Question: I have been trying the round button but there is a problem here. Currently I am getting a button like this :

What I want to do is fill the remaining portions in the button square. How do I do this ? This is the code that painted this button.
'''
import javax.swing.*;
import java.awt.*;
class Tester extends JButton {
public Tester(String label) {
super(label);
setContentAreaFilled(false);
Dimension size = this.getPreferredSize();
size.width = size.height = Math.max(size.width,size.height);
this.setPreferredSize(size);
}
@Override
public void paintComponent(Graphics g) {System.out.println("Inside the paintComponent method");
if (getModel().isArmed()) {
g.setColor(Color.lightGray);
} else {
g.setColor(getBackground());
}
g.fillOval(0,0,getSize().width-1,getSize().height-1);
System.out.println(getSize().width);
System.out.println(getSize().height);
super.paintComponent(g);
}
public static void main(String args[]) {
JFrame fr = new JFrame();
JPanel p = new JPanel();
JButton button = new Tester("Click Me !");
button.setBackground(Color.GREEN);
p.add(button);
fr.add(p);
fr.setVisible(true);
fr.setSize(400,400);
fr.setDefaultCloseOperation(JFrame.EXIT_ON_CLOSE);
}
}
'''
How do I fill the remaining portions in the button ?
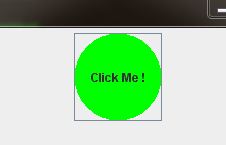
Answer: You can just use the 'fillrect()' method to fill the remaining portion before you call 'fillOval()'
'''
@Override
public void paintComponent(Graphics g) {
System.out.println("Inside the paintComponent method");
g.setColor(Color.red); // here
g.fillRect(0, 0, this.getWidth(), this.getHeight()); //here
if (getModel().isArmed()) {
g.setColor(Color.lightGray);
} else {
g.setColor(getBackground());
}
g.fillOval(0, 0, getSize().width - 1, getSize().height - 1);
System.out.println(getSize().width);
System.out.println(getSize().height);
super.paintComponent(g);
}
'''
Doing like above I'll get

Hope this helps.